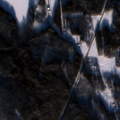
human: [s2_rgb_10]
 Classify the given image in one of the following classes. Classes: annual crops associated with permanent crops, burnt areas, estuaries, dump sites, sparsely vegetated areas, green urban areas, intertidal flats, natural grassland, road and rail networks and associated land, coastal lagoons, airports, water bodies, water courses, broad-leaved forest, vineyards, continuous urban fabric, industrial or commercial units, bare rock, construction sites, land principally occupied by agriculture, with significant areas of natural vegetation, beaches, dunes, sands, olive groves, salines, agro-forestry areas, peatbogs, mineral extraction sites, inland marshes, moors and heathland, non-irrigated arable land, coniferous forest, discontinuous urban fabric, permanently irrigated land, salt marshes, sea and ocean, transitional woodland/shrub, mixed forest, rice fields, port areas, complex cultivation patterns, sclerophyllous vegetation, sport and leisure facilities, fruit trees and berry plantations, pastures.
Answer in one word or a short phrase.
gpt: discontinuous urban fabric, coniferous forest, mixed forest, water bodies